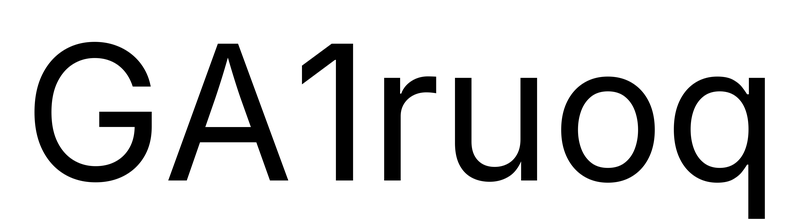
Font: Inter_Regular